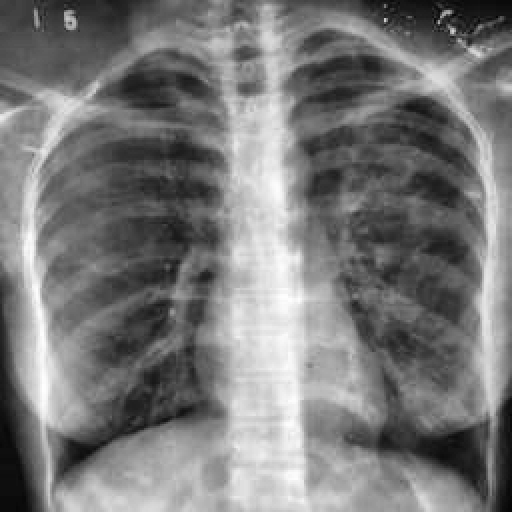
Finding: TUBERCULOSIS